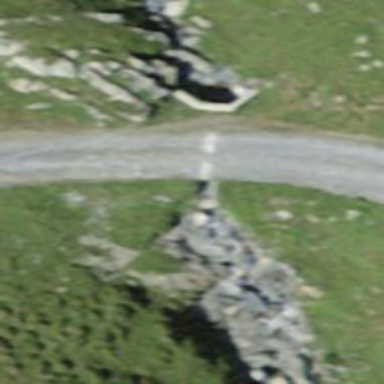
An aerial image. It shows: Culvert tunnel.